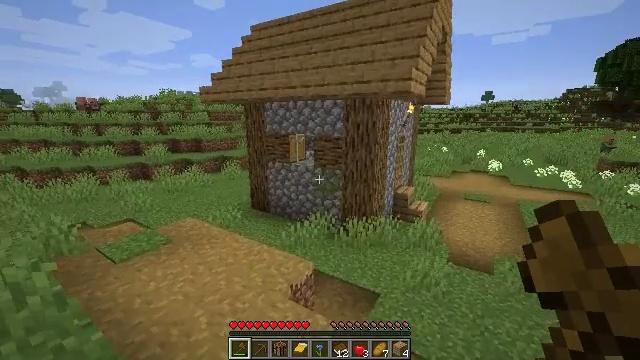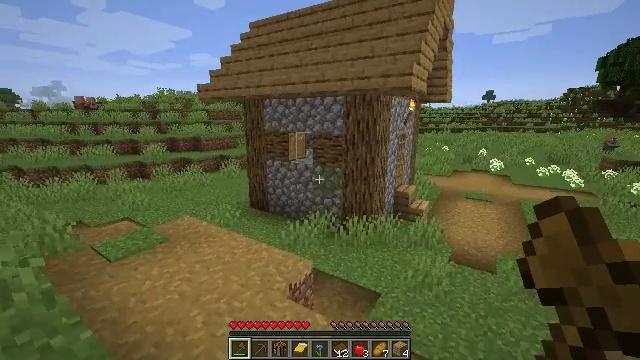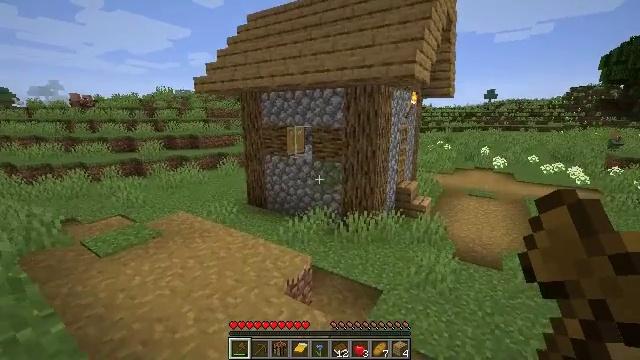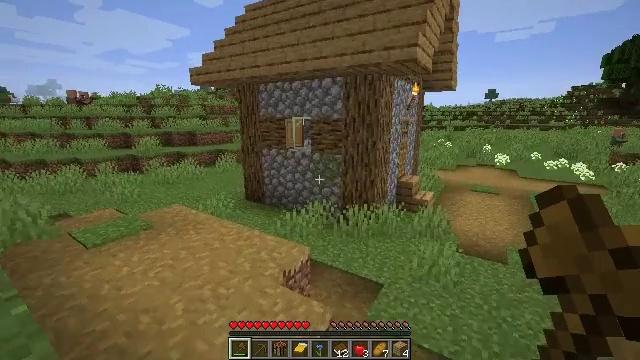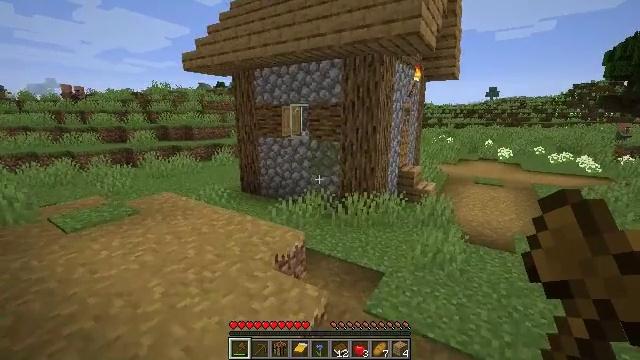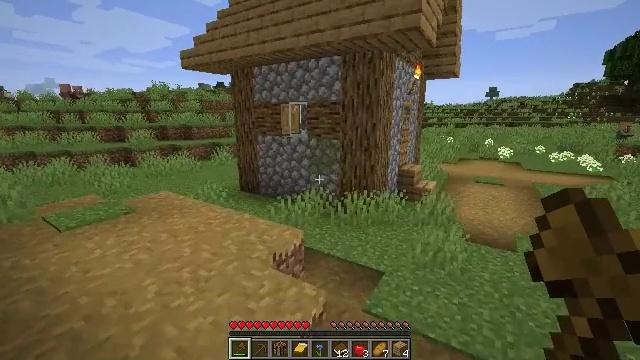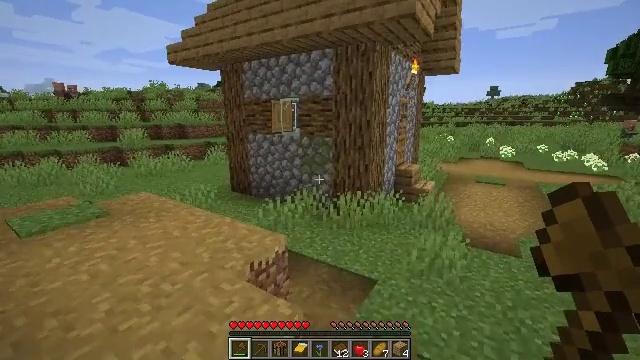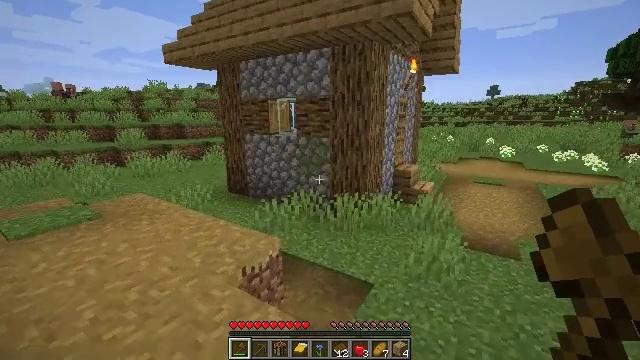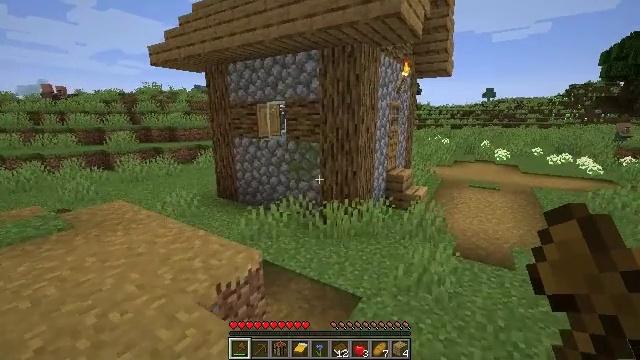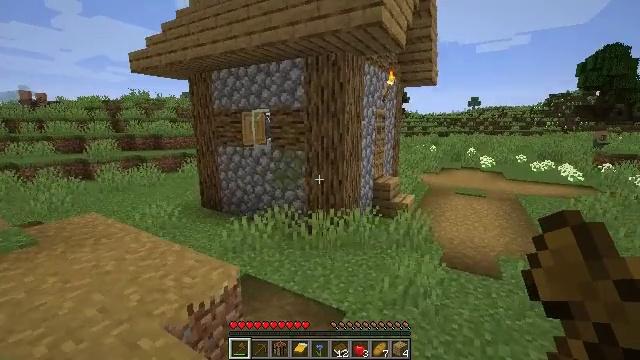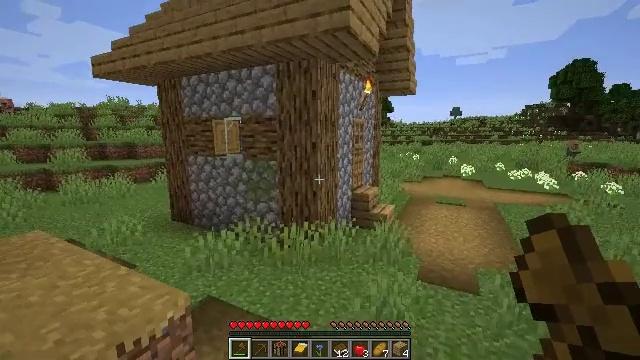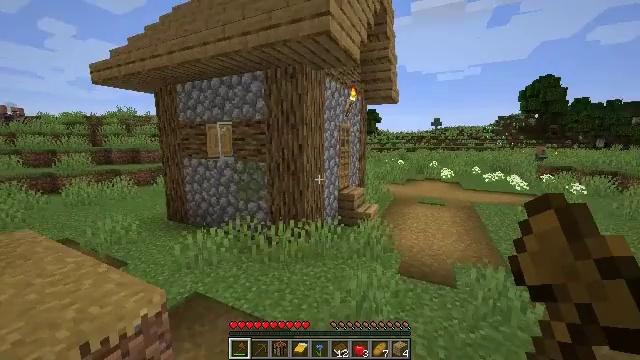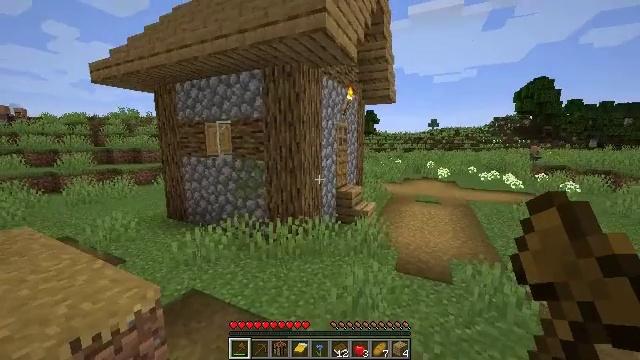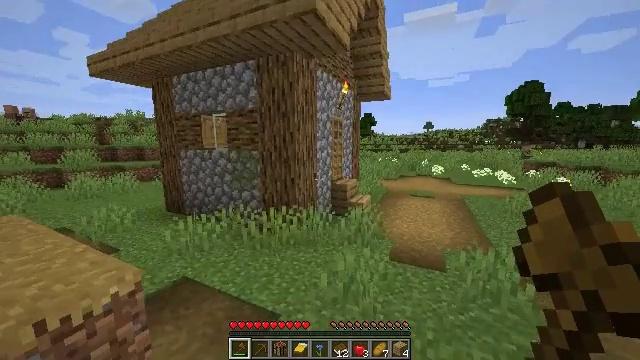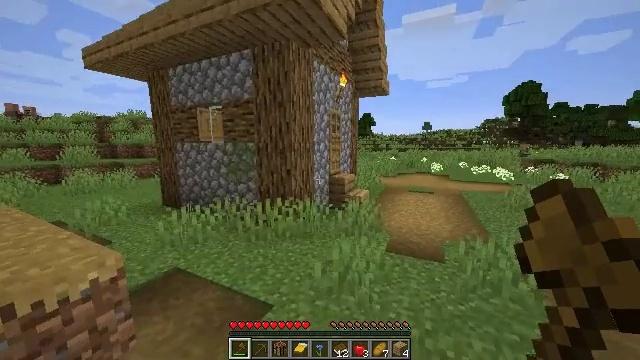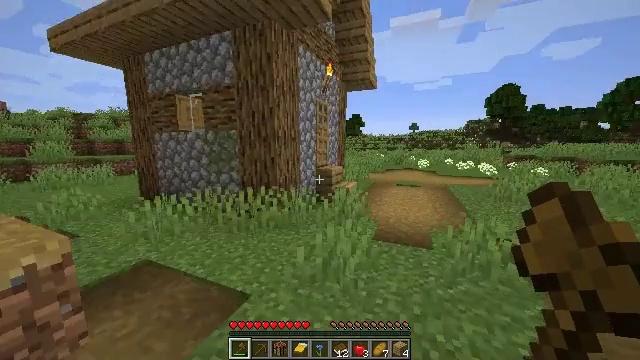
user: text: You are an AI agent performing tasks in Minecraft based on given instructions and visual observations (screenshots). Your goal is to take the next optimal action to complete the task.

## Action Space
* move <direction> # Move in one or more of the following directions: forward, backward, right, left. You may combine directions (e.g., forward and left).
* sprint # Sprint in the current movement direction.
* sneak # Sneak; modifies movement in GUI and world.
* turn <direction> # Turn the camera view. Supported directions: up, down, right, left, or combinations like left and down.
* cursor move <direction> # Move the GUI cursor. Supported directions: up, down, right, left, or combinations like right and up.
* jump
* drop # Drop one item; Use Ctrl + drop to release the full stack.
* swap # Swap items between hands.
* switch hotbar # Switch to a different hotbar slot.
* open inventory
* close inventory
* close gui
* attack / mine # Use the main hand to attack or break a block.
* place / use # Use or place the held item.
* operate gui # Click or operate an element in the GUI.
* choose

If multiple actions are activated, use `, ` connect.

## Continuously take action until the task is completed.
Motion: motion action
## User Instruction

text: Break the bookshelf for books.
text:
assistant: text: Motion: move forward and move right
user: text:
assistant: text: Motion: move forward and move right
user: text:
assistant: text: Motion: move forward and move right
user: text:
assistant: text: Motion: move forward and move right
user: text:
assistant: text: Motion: move forward and move right
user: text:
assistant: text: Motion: move forward and move right
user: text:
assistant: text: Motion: move forward and move right
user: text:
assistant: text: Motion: move forward and move right
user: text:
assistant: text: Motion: move forward and move right, turn right and up
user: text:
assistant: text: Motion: move forward and move right, sprint, turn right and up
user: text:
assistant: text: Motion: move forward and move right, sprint, turn right
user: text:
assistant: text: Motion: move forward and move right, sprint
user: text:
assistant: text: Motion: move forward, sprint
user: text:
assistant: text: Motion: move forward, sprint
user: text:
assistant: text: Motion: move forward, sprint, turn right
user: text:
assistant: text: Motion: move forward, sprint, turn right and up
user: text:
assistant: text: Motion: move forward, sprint, turn right
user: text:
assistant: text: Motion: move forward, sprint
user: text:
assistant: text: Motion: move forward, sprint, turn up
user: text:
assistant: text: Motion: move forward, sprint
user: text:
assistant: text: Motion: move forward, sprint
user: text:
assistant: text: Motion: move forward, sprint
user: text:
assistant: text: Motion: move forward
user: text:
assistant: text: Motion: move forward, turn left and down
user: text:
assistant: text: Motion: move forward and move right, turn left and down
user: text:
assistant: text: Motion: move forward and move right, turn left
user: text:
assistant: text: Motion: move forward and move right, turn left and up
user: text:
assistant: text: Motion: move forward and move right, turn left and up
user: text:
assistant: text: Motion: move forward and move right, turn left and up
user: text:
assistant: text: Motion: move forward and move right, turn left, use / place